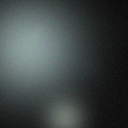
Screen state: off